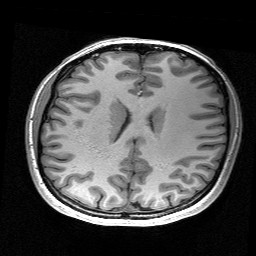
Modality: T1w
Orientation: coronal
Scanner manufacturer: siemens
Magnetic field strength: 3 T
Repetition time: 2.53 s
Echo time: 0.00267 s